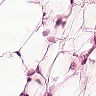
Metastatic tissue present: no